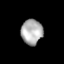
Tissue: lung
Cell type: T cells
Senescence score: 0.2237
Nuclear area (px): 527
Mean DAPI intensity: 174.465